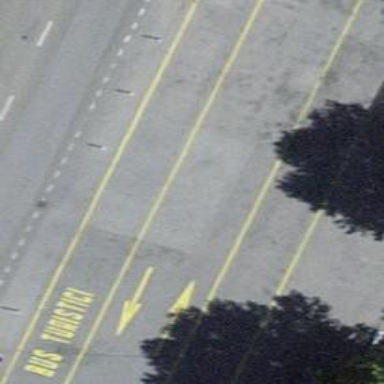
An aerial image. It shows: Public transport stop position.